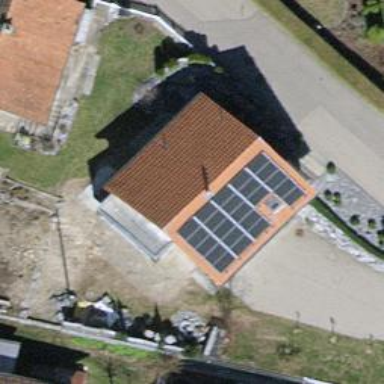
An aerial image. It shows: Solar power generator using photovoltaic panels.